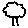
Label: tree